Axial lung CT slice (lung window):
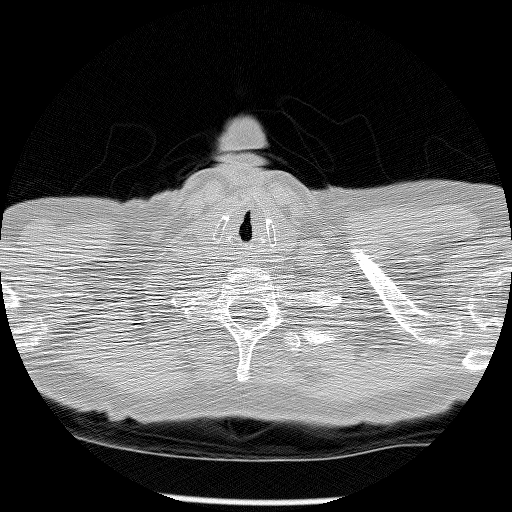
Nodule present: no